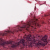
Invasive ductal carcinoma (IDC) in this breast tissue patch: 0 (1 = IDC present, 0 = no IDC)